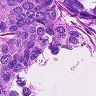
Metastatic tissue present: yes